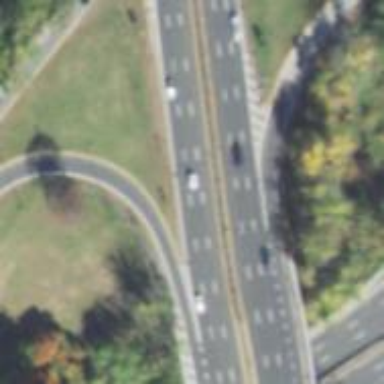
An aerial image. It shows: Motorway junction.